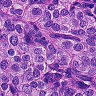
Metastatic tissue present: yes